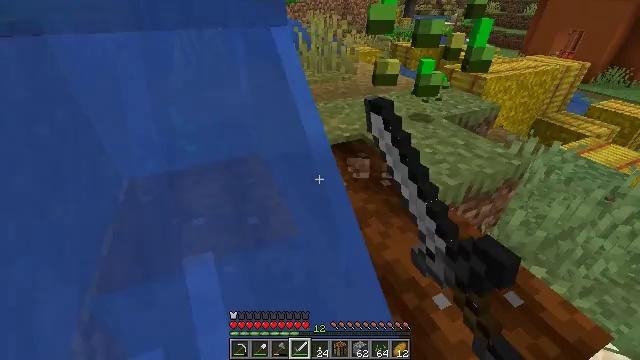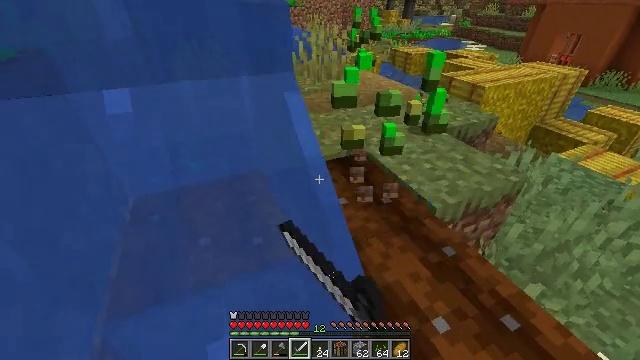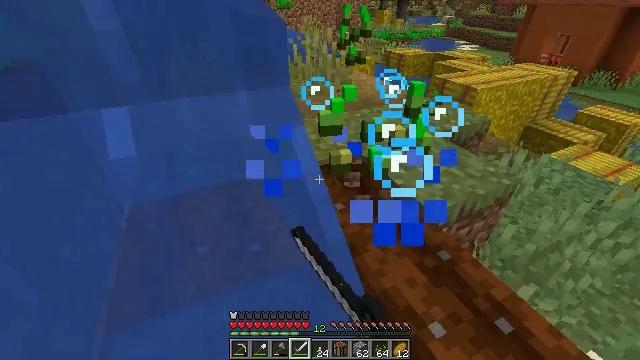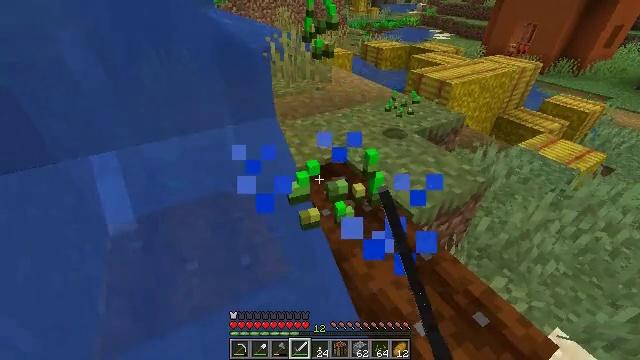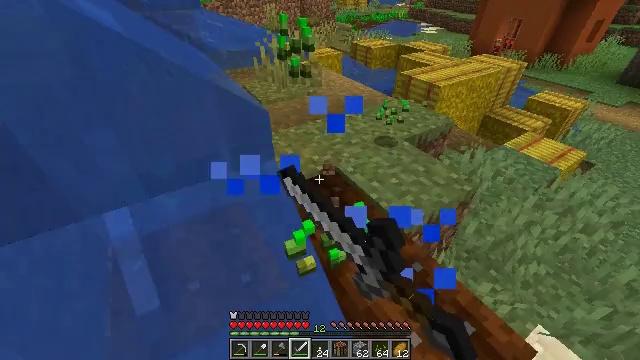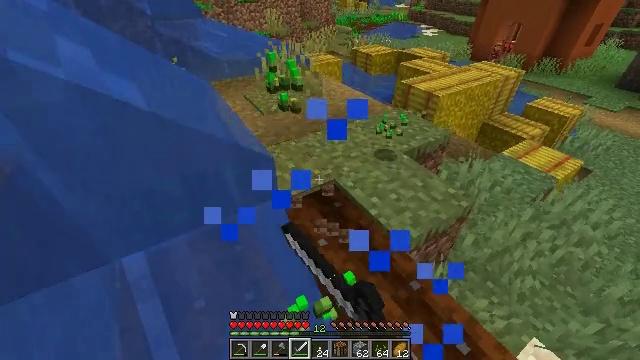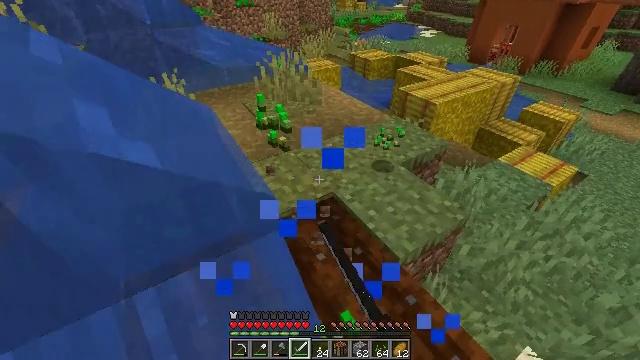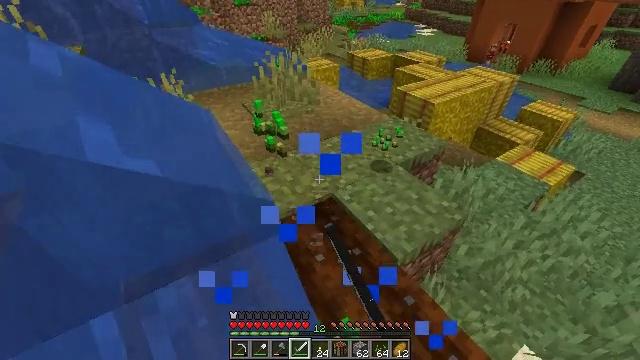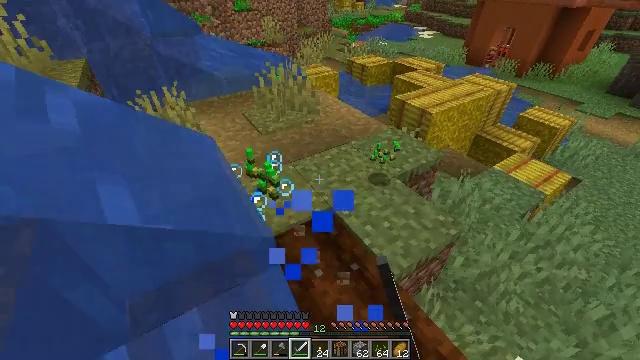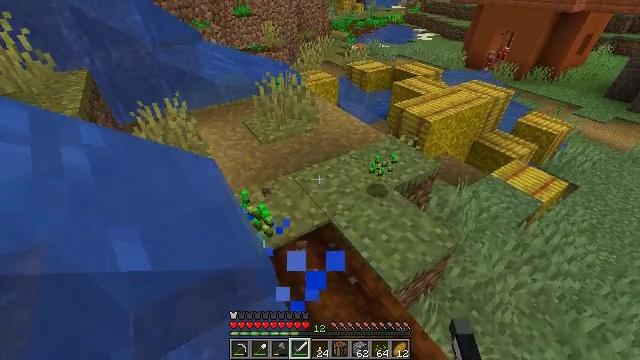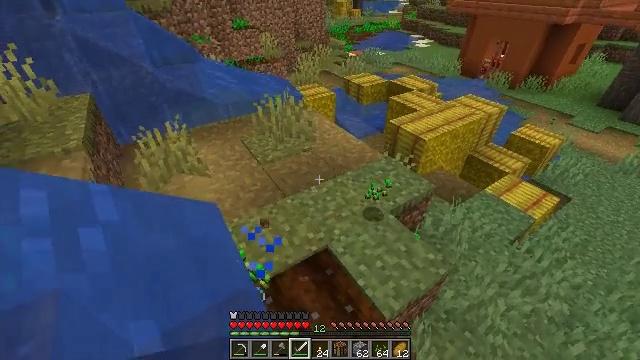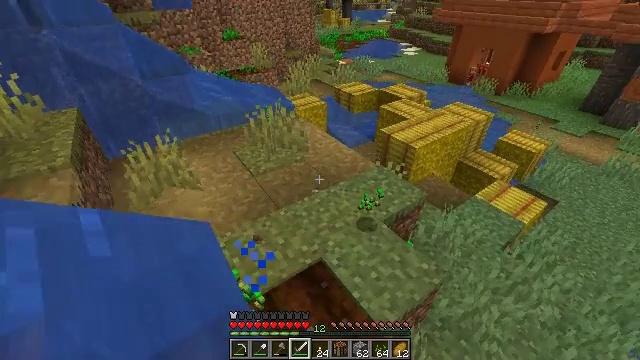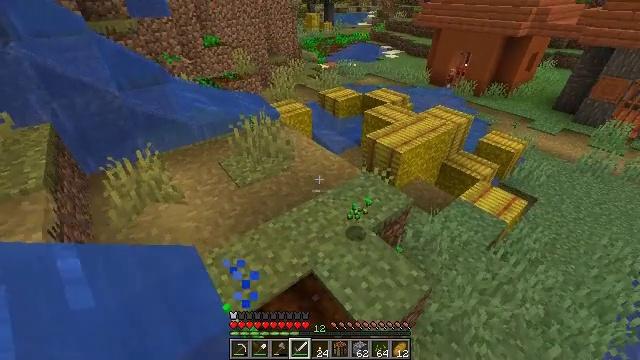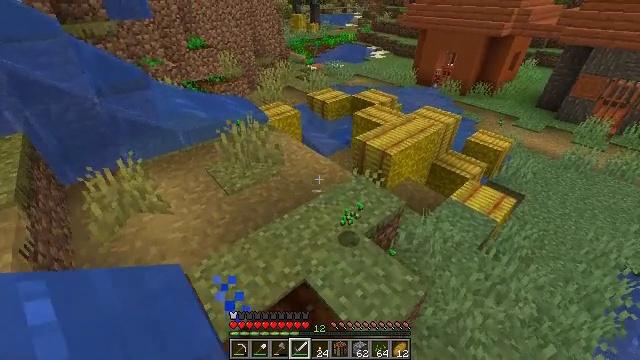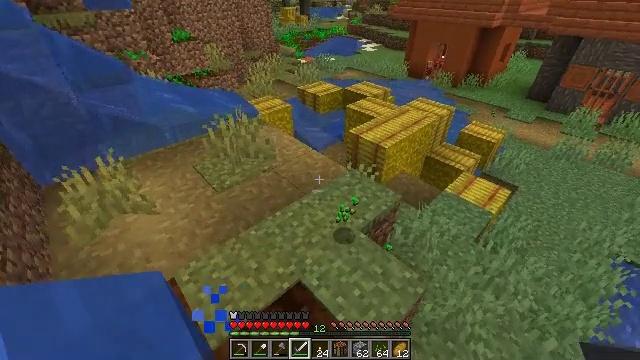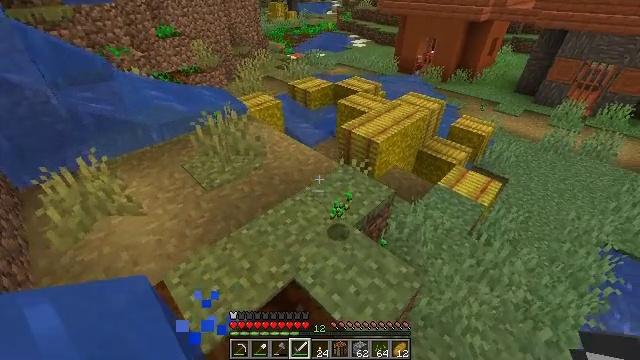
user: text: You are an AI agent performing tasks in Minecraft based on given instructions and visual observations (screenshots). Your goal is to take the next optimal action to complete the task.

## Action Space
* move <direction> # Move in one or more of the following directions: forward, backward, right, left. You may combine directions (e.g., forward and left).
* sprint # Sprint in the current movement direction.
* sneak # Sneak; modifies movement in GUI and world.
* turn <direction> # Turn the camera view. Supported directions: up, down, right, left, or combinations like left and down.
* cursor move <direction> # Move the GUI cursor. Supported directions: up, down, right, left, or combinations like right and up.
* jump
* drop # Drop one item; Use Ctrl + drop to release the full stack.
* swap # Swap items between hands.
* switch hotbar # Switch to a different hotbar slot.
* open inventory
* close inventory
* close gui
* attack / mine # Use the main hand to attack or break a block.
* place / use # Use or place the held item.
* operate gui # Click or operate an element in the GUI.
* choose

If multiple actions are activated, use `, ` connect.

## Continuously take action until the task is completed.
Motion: motion action
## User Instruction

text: Harvest hay blocks from the village.
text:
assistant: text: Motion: move forward, attack / mine, jump
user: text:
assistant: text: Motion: move forward, turn right, attack / mine, jump
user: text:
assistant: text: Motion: move forward, turn right and down, attack / mine, jump
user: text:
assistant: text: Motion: move forward, turn right and down, attack / mine, jump
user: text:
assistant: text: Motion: move forward, attack / mine, jump
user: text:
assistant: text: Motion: move forward, attack / mine, jump
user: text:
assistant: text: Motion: move forward, jump
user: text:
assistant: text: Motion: move forward, jump
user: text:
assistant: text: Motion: move forward, jump
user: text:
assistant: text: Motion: move forward, jump
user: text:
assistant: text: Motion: move forward, turn right and up, jump
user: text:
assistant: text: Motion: move forward, turn right, jump
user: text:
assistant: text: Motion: move forward, turn right
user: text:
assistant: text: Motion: move forward, turn right and down
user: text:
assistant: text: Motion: move forward, turn right
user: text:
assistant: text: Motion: move forward
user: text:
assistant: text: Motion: move forward
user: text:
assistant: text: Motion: move forward, turn right
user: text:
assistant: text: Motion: move forward, turn right
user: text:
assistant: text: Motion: move forward, turn right
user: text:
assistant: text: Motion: move forward and move left, turn right
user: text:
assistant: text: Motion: move forward and move left, turn right
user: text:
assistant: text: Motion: move forward and move left, turn right and down
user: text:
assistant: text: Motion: move forward and move left, turn right
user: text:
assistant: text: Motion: move forward
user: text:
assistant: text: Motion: move forward, turn right
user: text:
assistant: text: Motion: move forward
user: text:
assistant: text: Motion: move forward
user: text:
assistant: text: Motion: move forward
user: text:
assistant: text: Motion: move forward